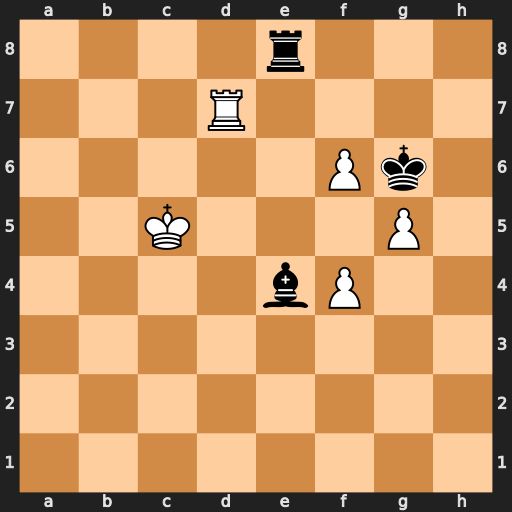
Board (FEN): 4r3/3R4/5Pk1/2K3P1/4bP2/8/8/8
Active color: w
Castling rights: -
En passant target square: -
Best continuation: Rg7+ Kf5 f7 Rf8 Kd6